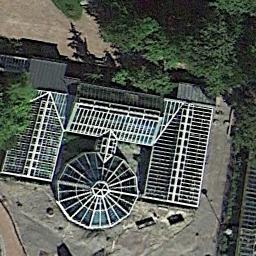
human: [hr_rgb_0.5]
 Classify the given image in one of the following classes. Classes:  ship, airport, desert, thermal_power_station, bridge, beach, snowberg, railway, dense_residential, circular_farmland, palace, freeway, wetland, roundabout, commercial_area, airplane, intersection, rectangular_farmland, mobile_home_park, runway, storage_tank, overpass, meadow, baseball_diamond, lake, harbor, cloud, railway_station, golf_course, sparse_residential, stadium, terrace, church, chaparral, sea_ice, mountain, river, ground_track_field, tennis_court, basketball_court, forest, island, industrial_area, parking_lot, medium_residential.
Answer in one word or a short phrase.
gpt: church